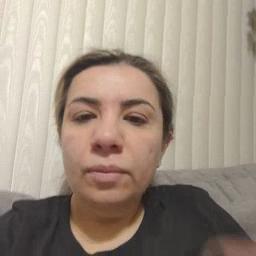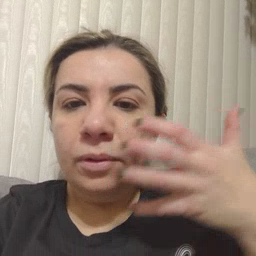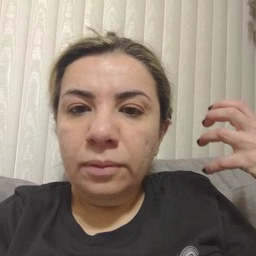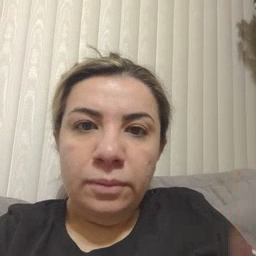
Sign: tiger